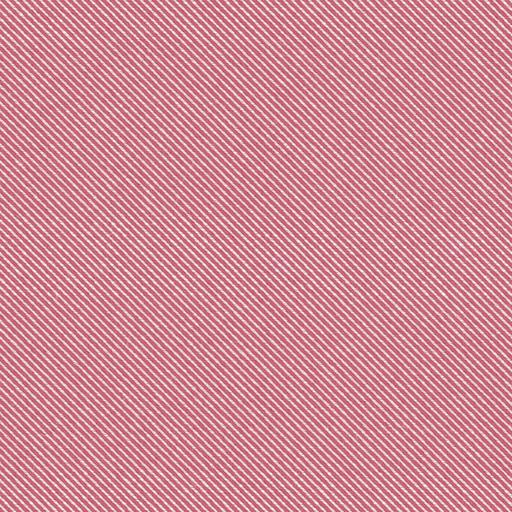
Tags: fabric red striped stripes white